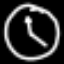
Label: clock